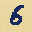
Label: 6